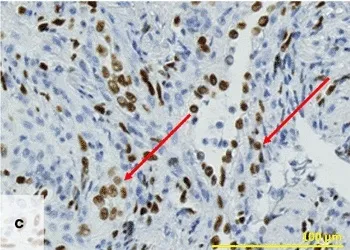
Pathological aspect of the rectal Kaposi's sarcoma. C; IHC with ERG antibody: the lining cells of vascular structures and spindle cells express the ERG endothelial marker (x20).
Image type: pathology (immunostaining)